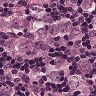
Metastatic tissue present: yes